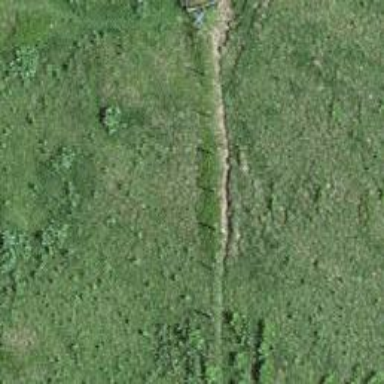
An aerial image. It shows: Fence.